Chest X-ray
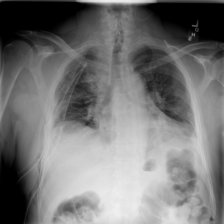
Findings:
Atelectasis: negative
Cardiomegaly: negative
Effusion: negative
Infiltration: negative
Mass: negative
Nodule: negative
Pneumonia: negative
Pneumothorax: negative
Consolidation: negative
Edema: negative
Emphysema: negative
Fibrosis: negative
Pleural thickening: negative
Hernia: negative